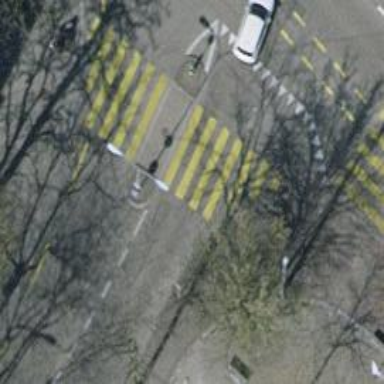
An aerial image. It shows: Marked pedestrian crossing with zebra designation and central island.